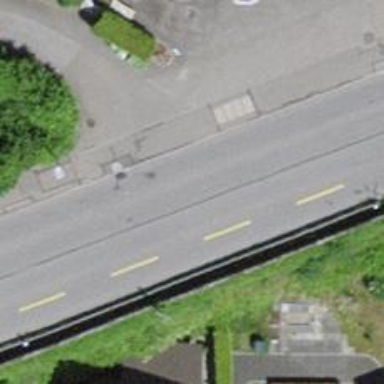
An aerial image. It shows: Secondary road with asphalt surface.